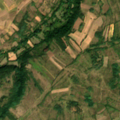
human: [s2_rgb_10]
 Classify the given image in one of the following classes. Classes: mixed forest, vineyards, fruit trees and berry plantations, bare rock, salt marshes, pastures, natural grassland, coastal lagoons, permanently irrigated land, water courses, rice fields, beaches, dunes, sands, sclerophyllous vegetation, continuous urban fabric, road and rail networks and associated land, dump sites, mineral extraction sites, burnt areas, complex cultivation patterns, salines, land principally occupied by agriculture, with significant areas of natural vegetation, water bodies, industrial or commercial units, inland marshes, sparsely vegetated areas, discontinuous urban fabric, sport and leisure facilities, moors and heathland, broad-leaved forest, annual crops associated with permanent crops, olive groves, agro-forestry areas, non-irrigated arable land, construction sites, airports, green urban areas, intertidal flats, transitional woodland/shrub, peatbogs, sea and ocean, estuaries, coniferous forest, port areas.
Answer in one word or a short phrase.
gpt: non-irrigated arable land, pastures, complex cultivation patterns, land principally occupied by agriculture, with significant areas of natural vegetation